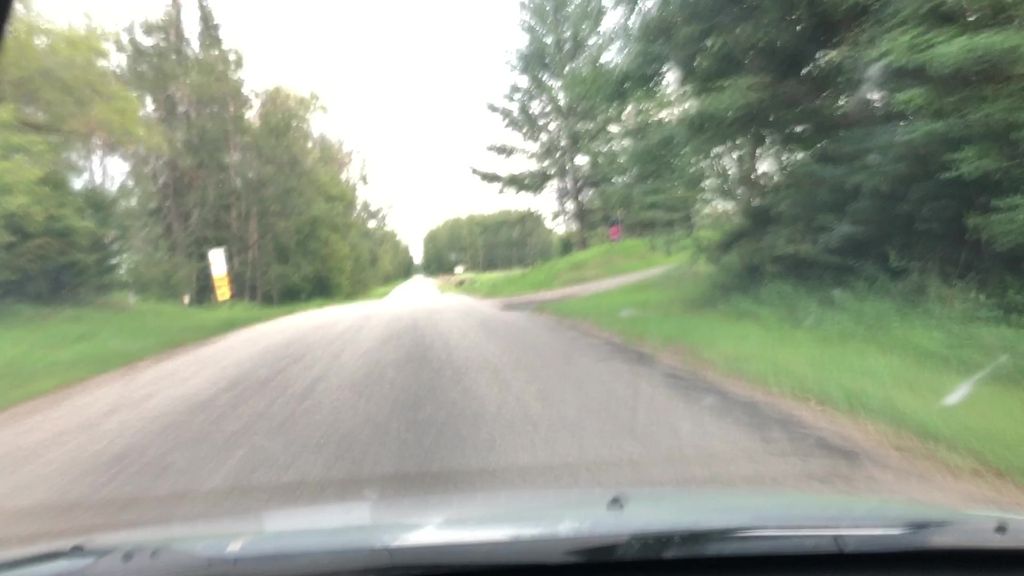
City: edmonton